Question: I do have an existing project in Xcode (swift 3) in which a detailed UI has been designed. I am still unable to install CocoaPods into that project.
All the guides I've seen on how to install cocoa pods people CREATE A NEW PROJECT and install it in that NEW PROJECT, however, I want to install it in an existing (designed UI) project. Trying to install cocoa pods in that project lead me to a workspace that shows everything empty and red lines everywhere on the left see the screenshot and suggest a solution, please. Thanks!

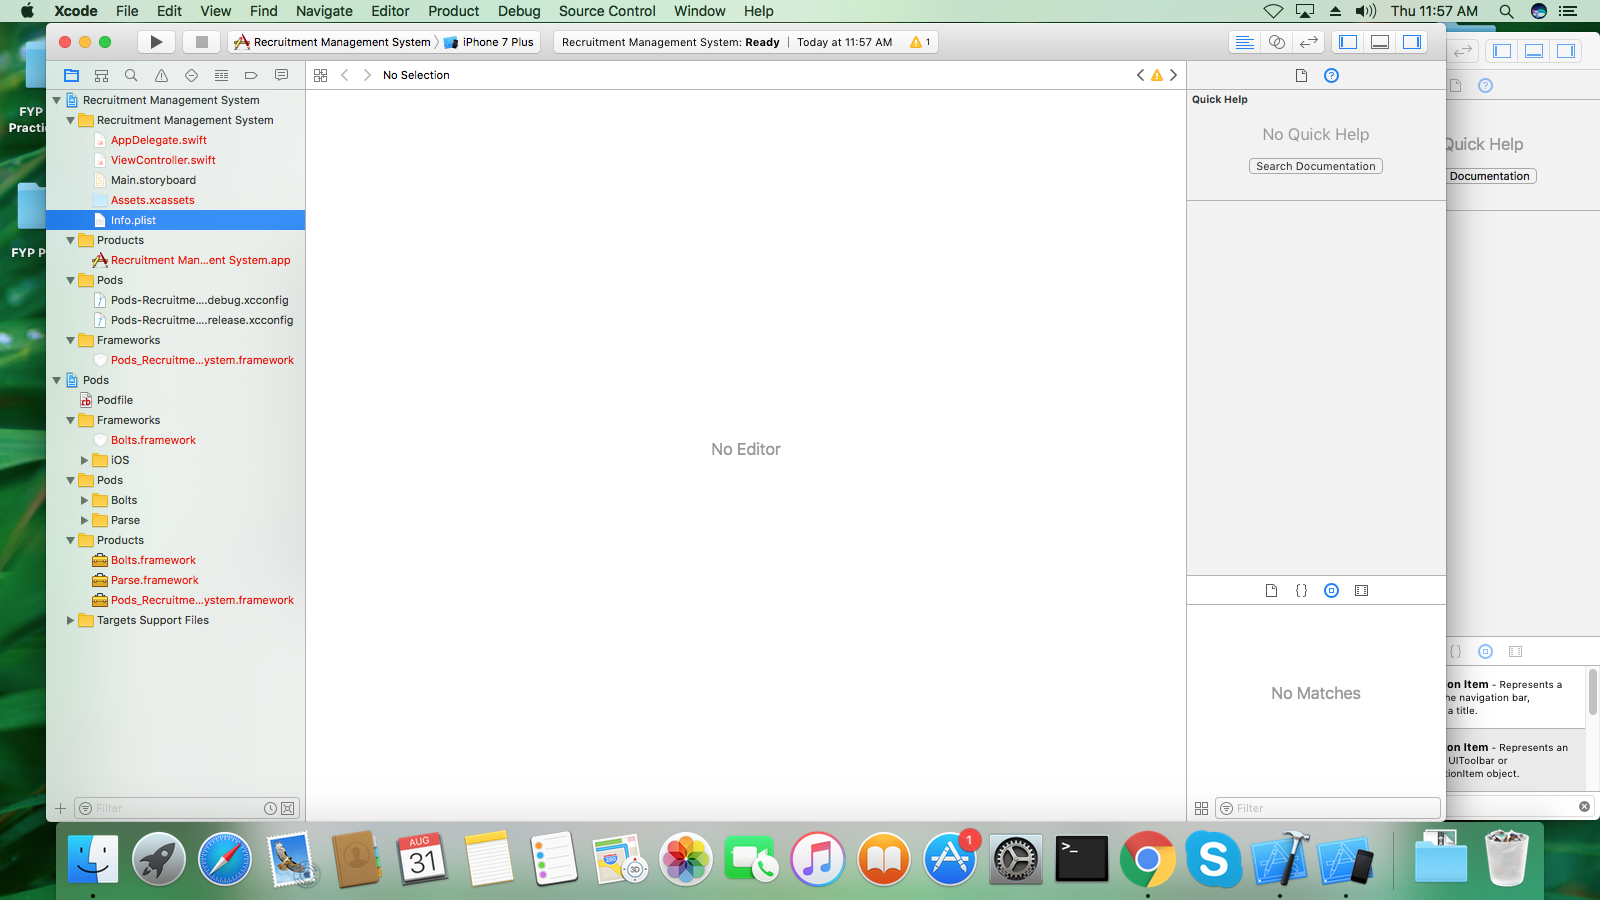
Answer: Please follow the below steps for installing pods to an existing project:
Open Terminal and navigate to the directory that contains your project by using the cd command:
cd ~/Path/To/Folder/Containing/Project
Next, enter the following command:
pod init
This creates a Podfile for your project.
Finally, type the following command to open the Podfile using Xcode for editing:
open -e podfile
It opens the podfile for you.
Now edit podfile to add required frameworks. it should look similar to below snippet.
'''
# Uncomment the next line to define a global platform for your project
# platform :ios, '9.0'
target 'ProjectTarget' do
# Comment the next line if you're not using Swift and don't want to use dynamic frameworks
use_frameworks!
pod 'Firebase/Messaging'
# Pods for ProjectTarget
target 'ProjectTarget-iOSSDKTests' do
inherit! :search_paths
# Pods for testing
end
target 'ProjectTarget-iOSSDKUITests' do
inherit! :search_paths
# Pods for testing
end
end
'''
Then after pods will be integrated to the project and .xcworkspace will be created.
Next time open the .xcworkspace to continue with the project.